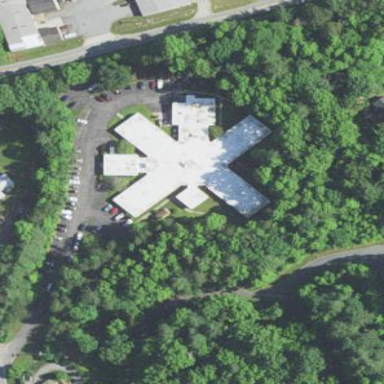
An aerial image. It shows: Healthcare facility identified as hospital.